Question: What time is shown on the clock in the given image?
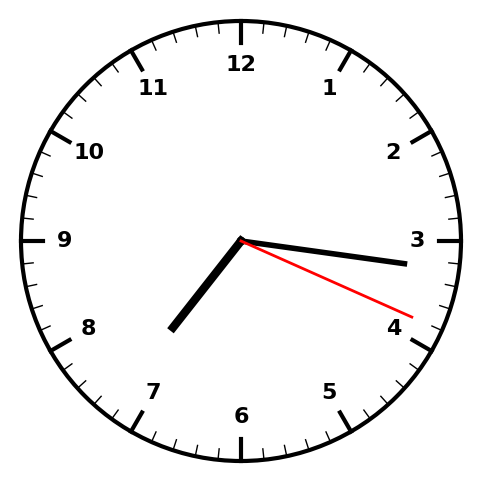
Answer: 07:16:19